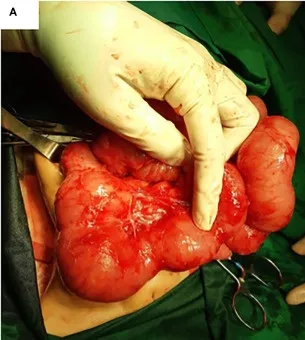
(A) A large Meckel diverticulum with a diameter of ~7 cm was found during the surgery.
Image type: medical_photograph (other_medical_photograph)